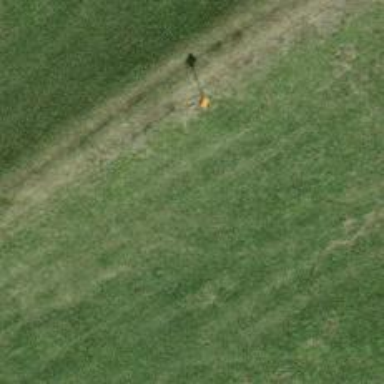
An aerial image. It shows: Pipeline marker.